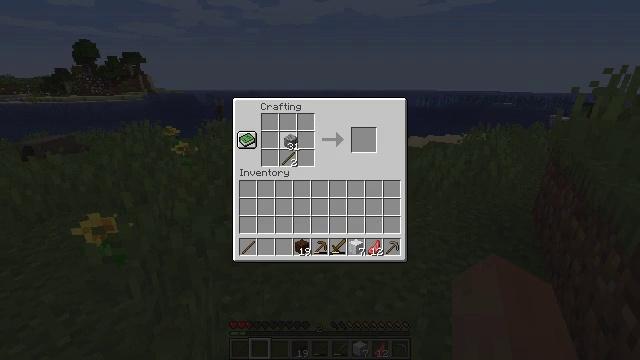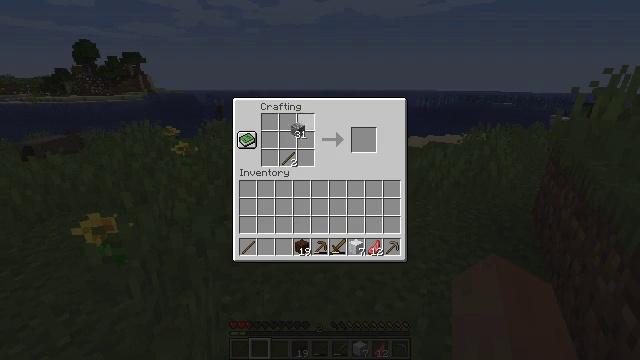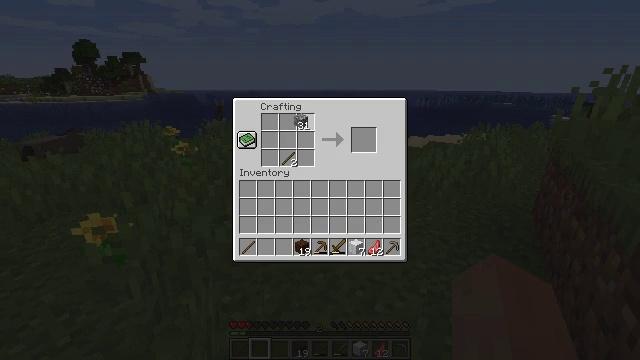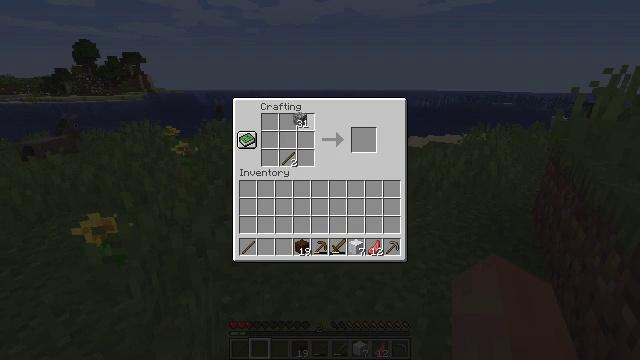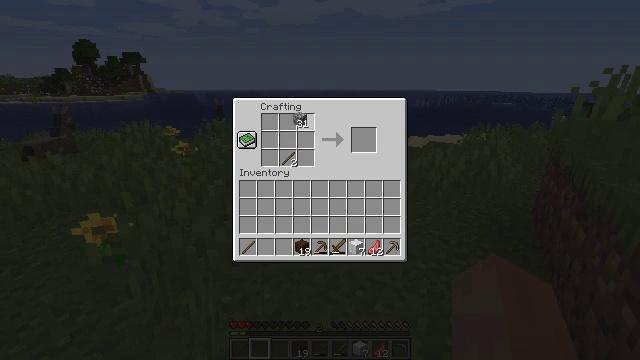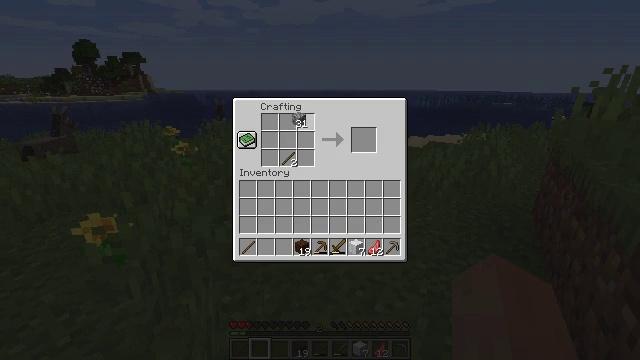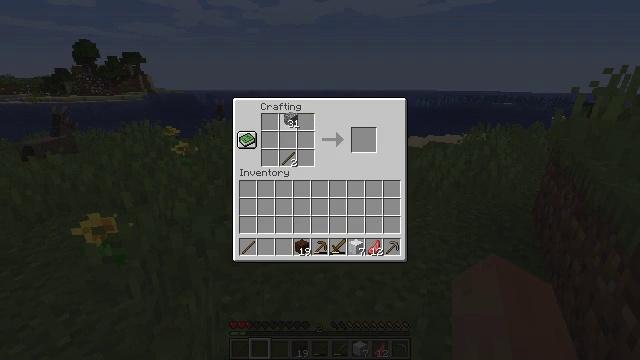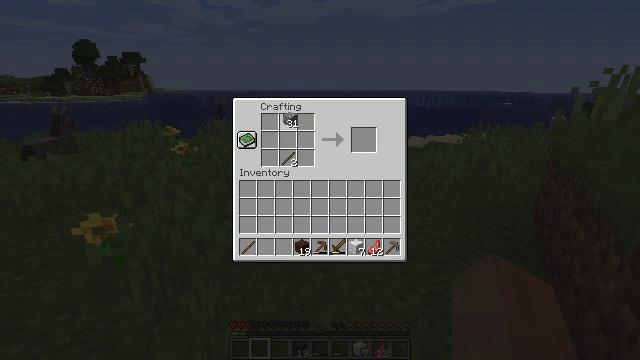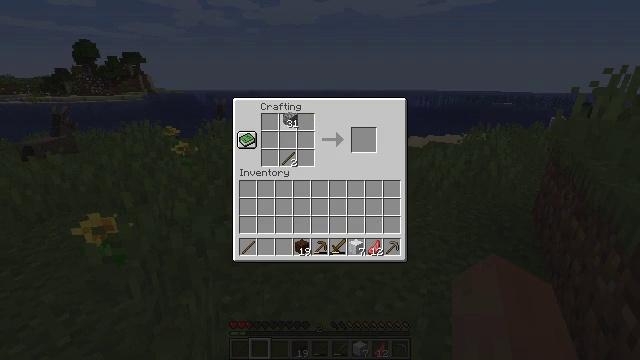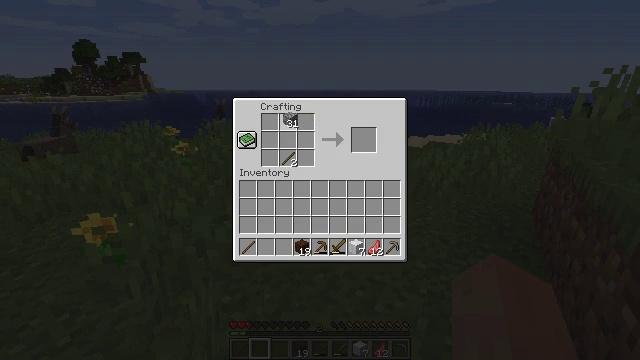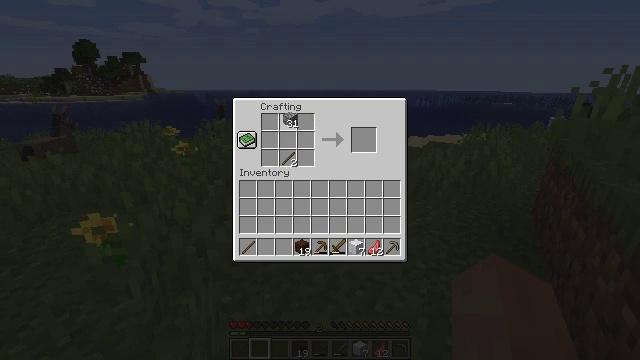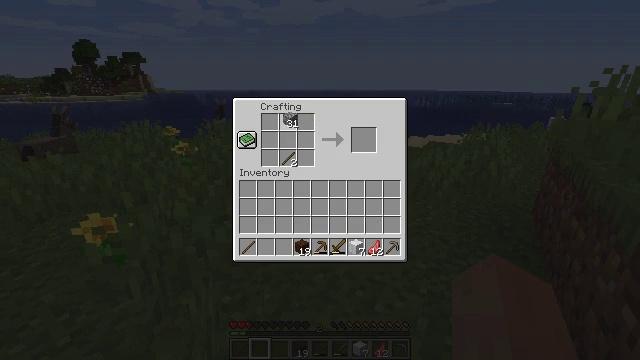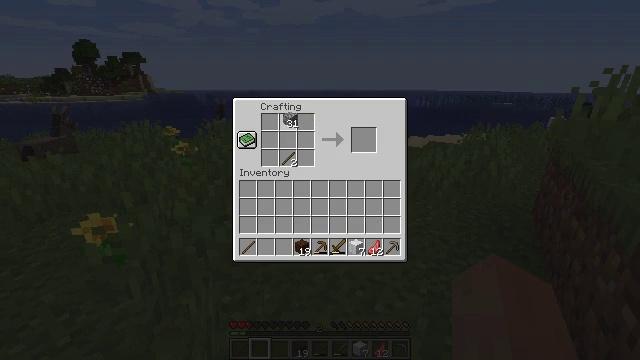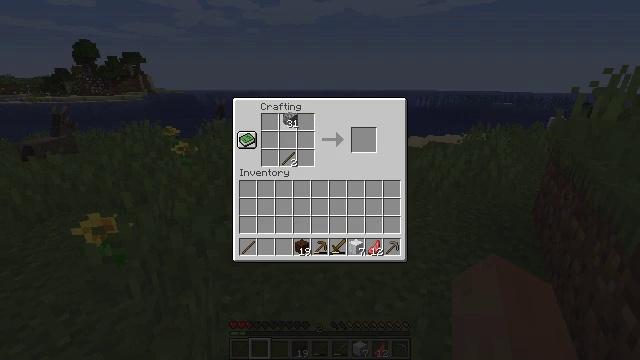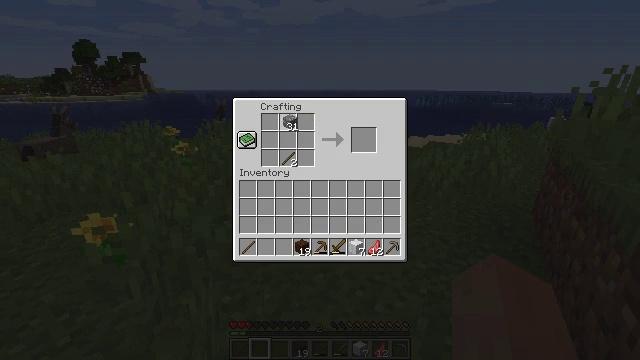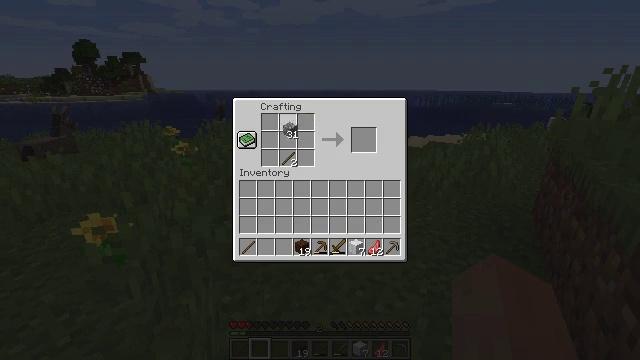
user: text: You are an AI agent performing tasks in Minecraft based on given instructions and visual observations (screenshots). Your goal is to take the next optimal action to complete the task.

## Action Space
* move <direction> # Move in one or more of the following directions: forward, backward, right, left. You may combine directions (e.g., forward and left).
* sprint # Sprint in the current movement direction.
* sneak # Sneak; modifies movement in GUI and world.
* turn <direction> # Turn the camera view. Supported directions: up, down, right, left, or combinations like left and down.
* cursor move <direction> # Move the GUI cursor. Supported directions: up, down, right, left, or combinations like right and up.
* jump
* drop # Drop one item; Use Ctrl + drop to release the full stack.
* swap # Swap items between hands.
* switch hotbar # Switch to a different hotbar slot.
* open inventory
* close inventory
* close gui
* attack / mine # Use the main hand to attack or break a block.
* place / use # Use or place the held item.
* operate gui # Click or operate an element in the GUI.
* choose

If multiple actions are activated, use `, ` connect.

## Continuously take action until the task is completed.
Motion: motion action
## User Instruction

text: Use cobblestones and a stick to craft a stone sword.
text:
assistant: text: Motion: cursor move up
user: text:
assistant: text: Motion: cursor move up
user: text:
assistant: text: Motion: no_op
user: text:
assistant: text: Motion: no_op
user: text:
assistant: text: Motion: no_op
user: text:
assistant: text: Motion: cursor move left
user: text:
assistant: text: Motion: no_op
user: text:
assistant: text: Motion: no_op
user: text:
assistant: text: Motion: no_op
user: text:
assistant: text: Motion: no_op
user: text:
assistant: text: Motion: no_op
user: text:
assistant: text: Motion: choose
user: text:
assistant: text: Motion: choose
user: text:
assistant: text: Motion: choose
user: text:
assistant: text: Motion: cursor move down, choose
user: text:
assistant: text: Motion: cursor move down, choose
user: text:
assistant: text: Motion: choose
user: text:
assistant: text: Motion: choose
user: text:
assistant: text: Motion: choose
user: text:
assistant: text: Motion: no_op
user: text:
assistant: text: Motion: no_op
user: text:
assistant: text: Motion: no_op
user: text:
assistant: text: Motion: cursor move down
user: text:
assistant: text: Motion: cursor move down
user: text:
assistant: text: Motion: cursor move down
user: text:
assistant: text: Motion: cursor move down
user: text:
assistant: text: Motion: cursor move down
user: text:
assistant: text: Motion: cursor move down
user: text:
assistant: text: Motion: cursor move down
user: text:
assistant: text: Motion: no_op